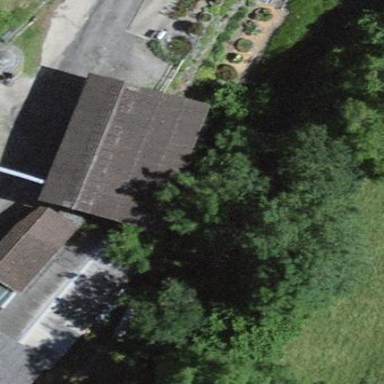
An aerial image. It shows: Barn.